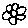
Label: flower